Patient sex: M
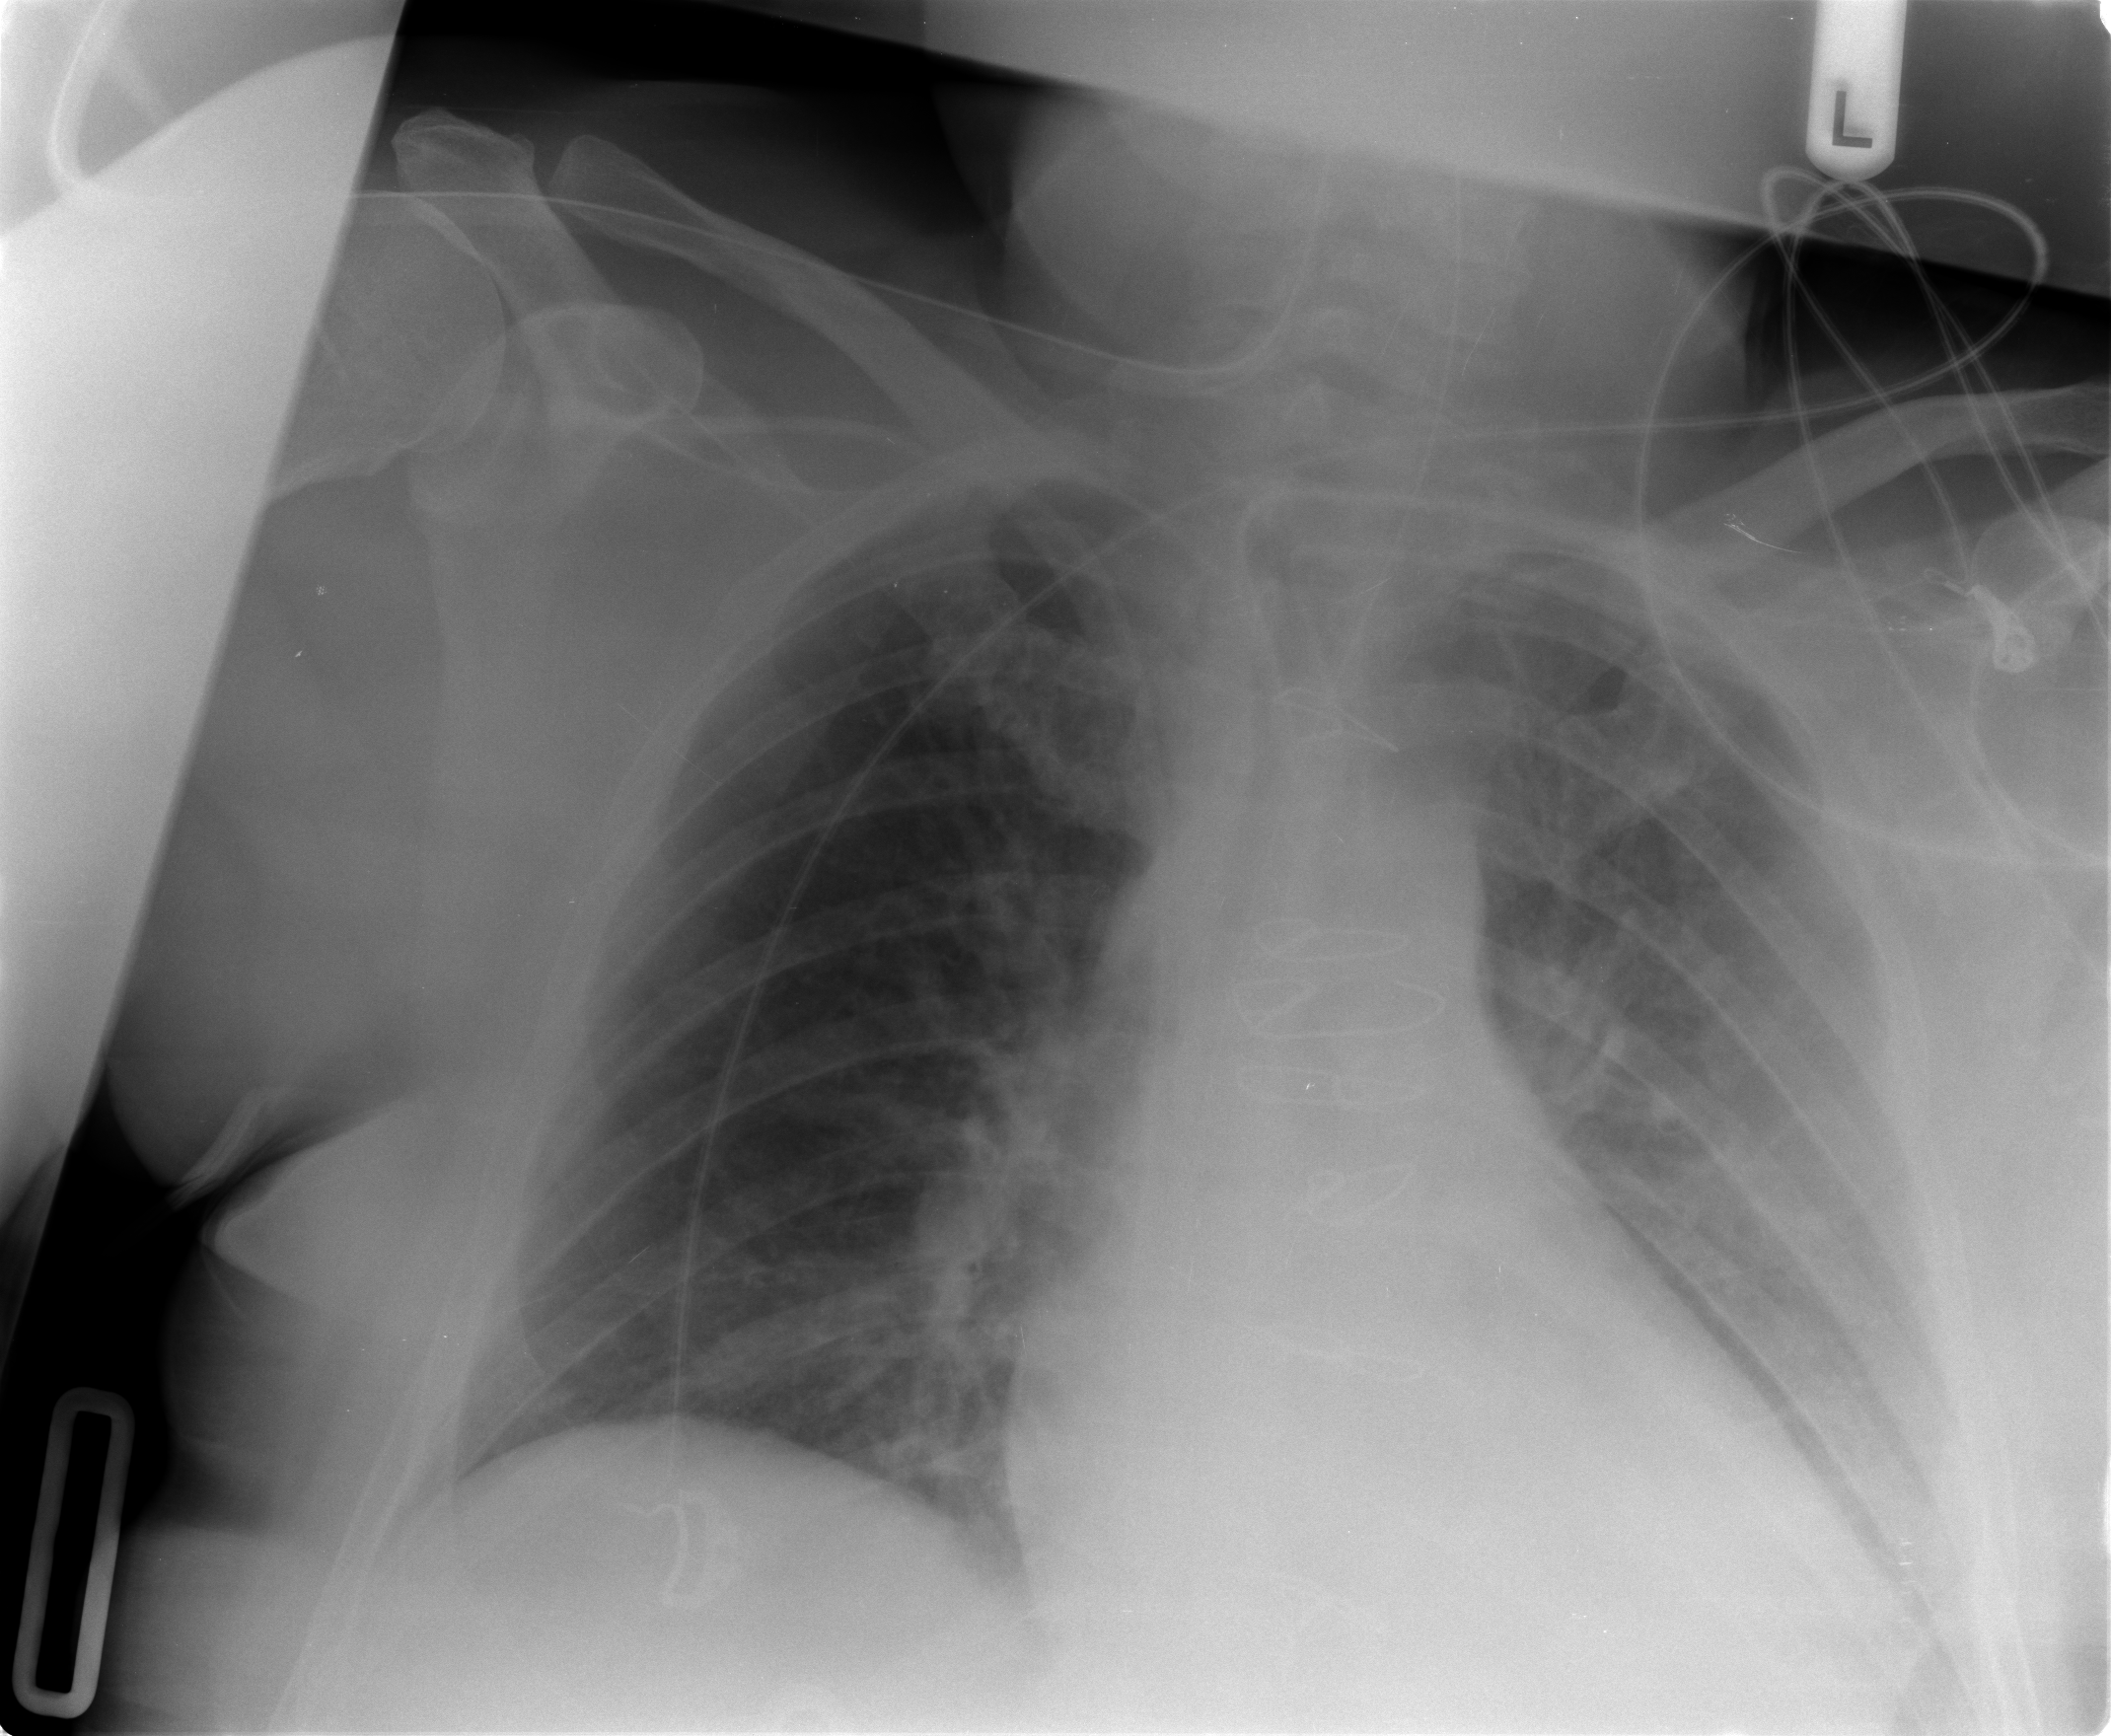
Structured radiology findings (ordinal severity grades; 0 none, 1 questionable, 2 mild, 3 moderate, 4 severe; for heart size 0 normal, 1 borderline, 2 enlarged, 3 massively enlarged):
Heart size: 2
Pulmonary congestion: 2
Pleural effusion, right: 0
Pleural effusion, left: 3
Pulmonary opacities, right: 0
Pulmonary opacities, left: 0
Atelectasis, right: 2
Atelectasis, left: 3